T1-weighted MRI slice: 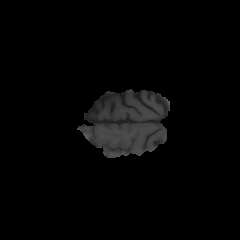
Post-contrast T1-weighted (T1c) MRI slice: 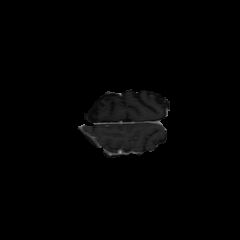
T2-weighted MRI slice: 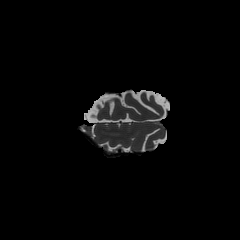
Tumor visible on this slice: no